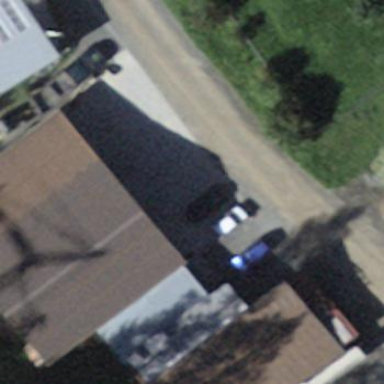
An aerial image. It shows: Industrial building.